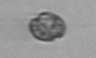
Label: Dinophyceae